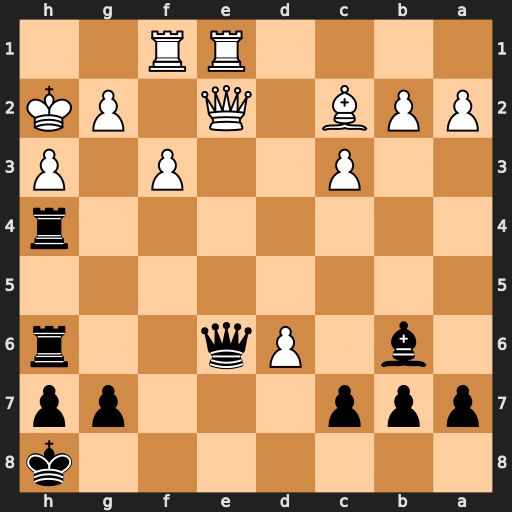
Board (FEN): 7k/ppp3pp/1b1Pq2r/8/7r/2P2P1P/PPB1Q1PK/4RR2
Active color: b
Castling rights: -
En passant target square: -
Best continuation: Rxh3+ gxh3 Qxh3#